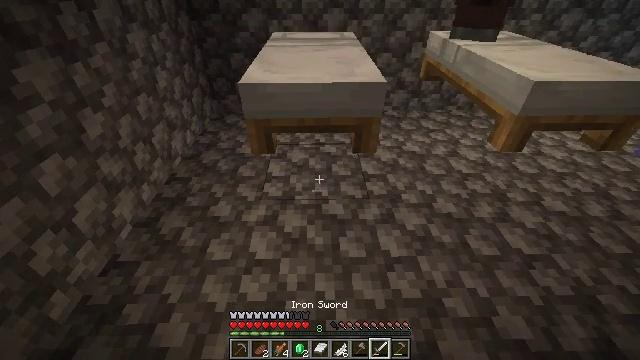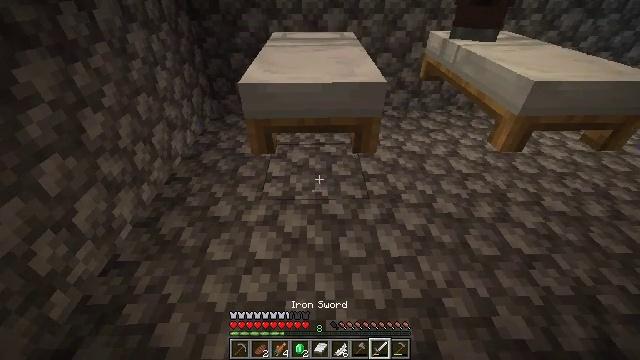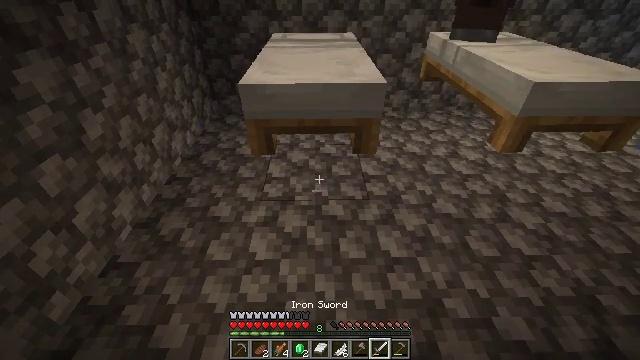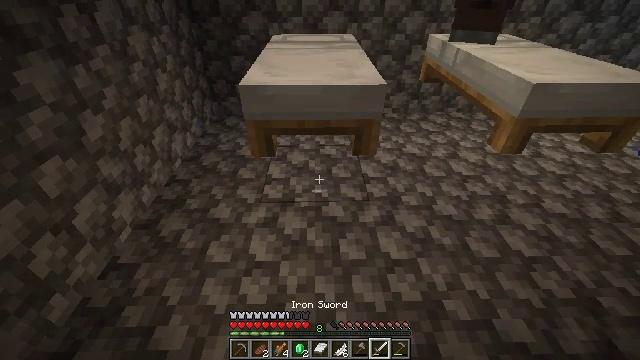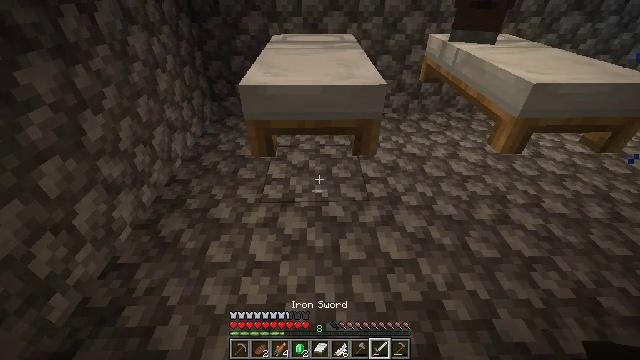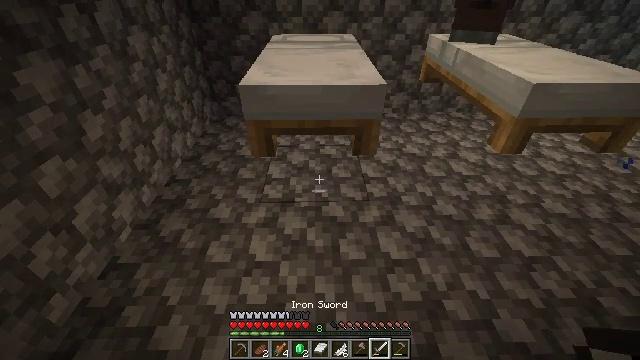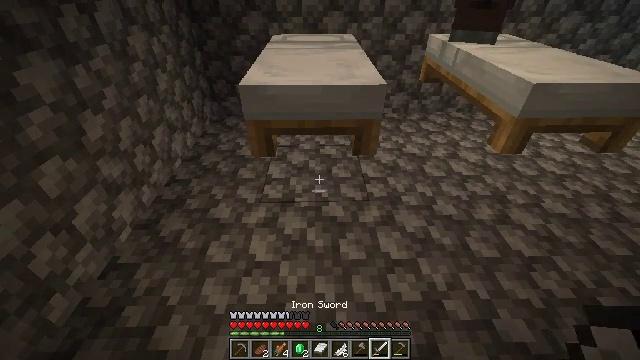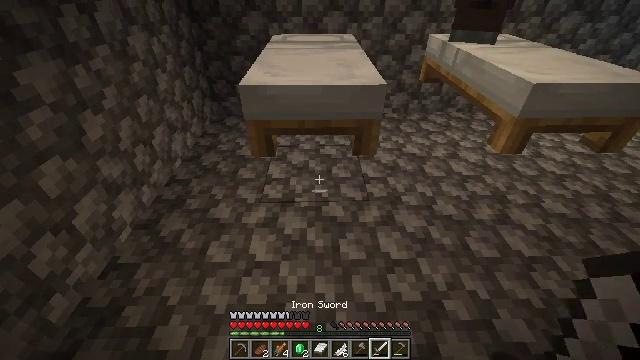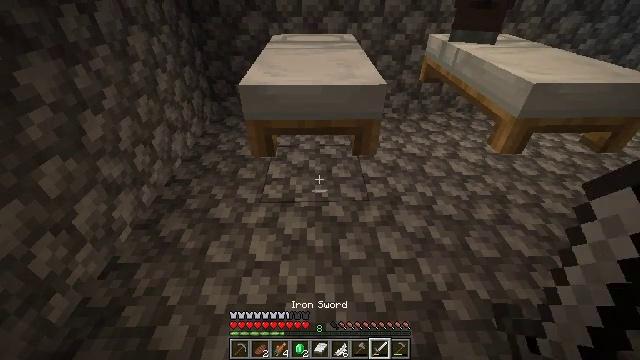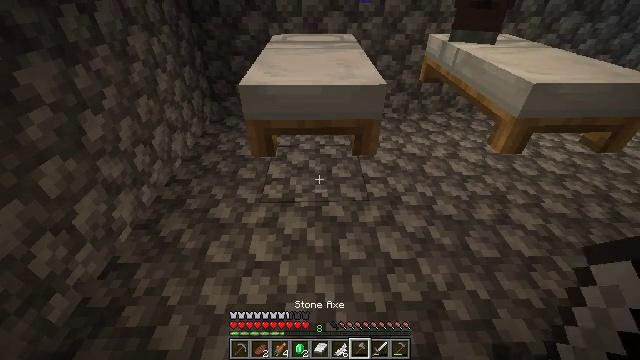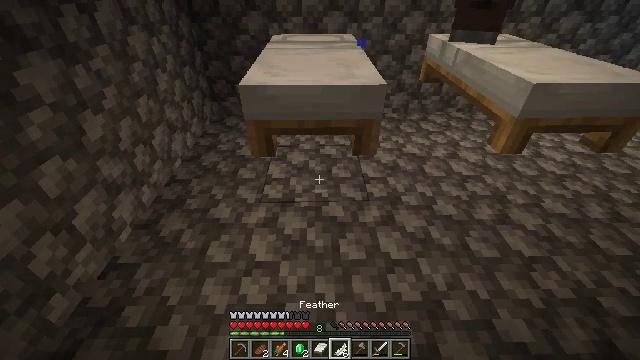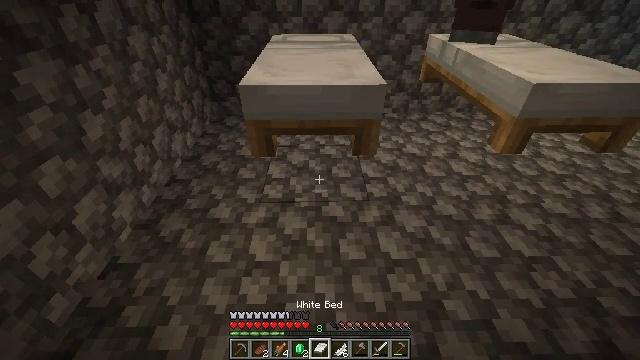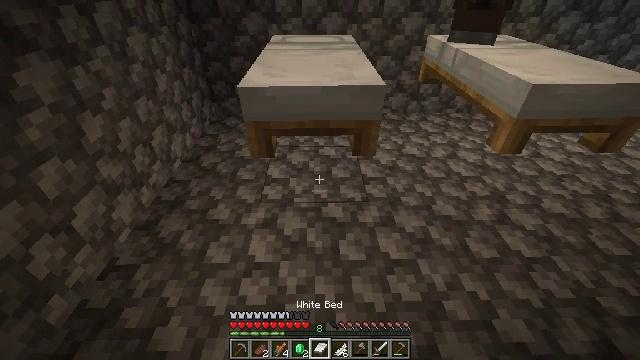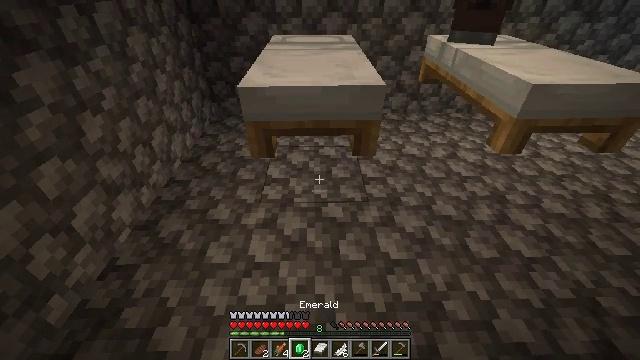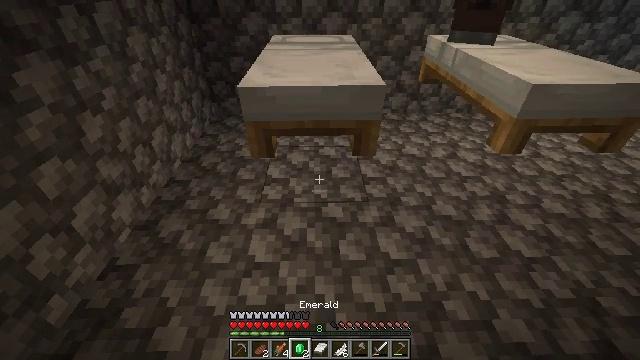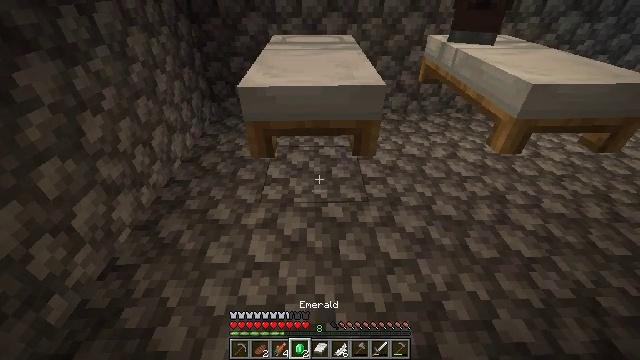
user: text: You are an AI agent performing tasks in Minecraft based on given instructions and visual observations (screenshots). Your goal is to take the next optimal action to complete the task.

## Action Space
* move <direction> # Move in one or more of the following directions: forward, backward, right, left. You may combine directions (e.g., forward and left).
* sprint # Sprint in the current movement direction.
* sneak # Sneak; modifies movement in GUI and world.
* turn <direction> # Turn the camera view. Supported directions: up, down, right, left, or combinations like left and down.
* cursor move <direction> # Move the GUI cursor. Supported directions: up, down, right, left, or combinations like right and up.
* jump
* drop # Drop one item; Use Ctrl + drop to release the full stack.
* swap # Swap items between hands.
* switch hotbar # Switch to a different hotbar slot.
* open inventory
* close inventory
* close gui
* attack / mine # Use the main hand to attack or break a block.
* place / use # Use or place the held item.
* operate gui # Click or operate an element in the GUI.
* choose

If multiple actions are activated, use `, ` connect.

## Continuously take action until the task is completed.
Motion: motion action
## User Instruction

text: Attack the cobblestone slab to gather it.
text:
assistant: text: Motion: no_op
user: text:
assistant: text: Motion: no_op
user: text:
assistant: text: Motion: no_op
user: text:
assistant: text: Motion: no_op
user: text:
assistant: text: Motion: no_op
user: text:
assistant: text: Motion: no_op
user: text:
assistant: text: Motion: no_op
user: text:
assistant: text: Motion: no_op
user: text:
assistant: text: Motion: no_op
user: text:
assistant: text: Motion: no_op
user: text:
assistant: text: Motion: no_op
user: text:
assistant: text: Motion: no_op
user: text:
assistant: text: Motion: no_op
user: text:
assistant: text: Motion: no_op
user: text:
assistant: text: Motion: no_op
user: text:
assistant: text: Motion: no_op
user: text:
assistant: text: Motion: no_op
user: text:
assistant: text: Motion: no_op
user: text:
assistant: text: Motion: no_op
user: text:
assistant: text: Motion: no_op
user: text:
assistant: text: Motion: no_op
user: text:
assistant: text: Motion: no_op
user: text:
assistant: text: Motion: no_op
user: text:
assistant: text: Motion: no_op
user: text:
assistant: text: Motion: no_op
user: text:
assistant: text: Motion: no_op
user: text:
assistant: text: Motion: no_op
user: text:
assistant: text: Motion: no_op
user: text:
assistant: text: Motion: no_op
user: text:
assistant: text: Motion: no_op